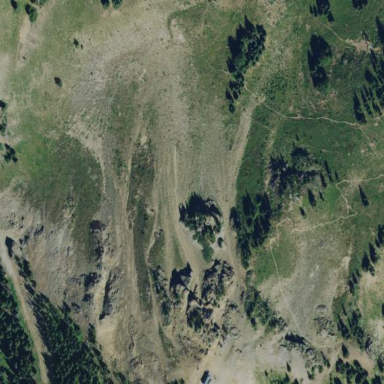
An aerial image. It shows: Downhill skiing track.